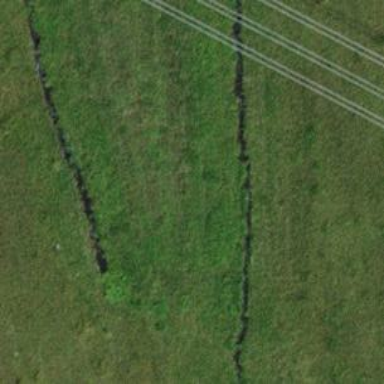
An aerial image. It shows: Ditch in the surroundings.